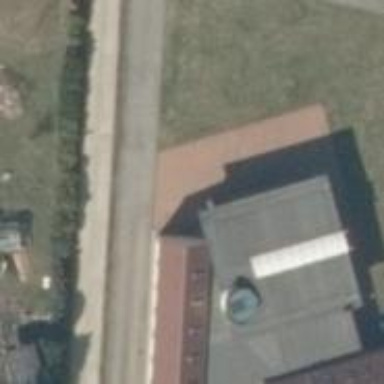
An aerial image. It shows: Beautiful church building.